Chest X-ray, PA view. Patient: 41 years old, sex M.
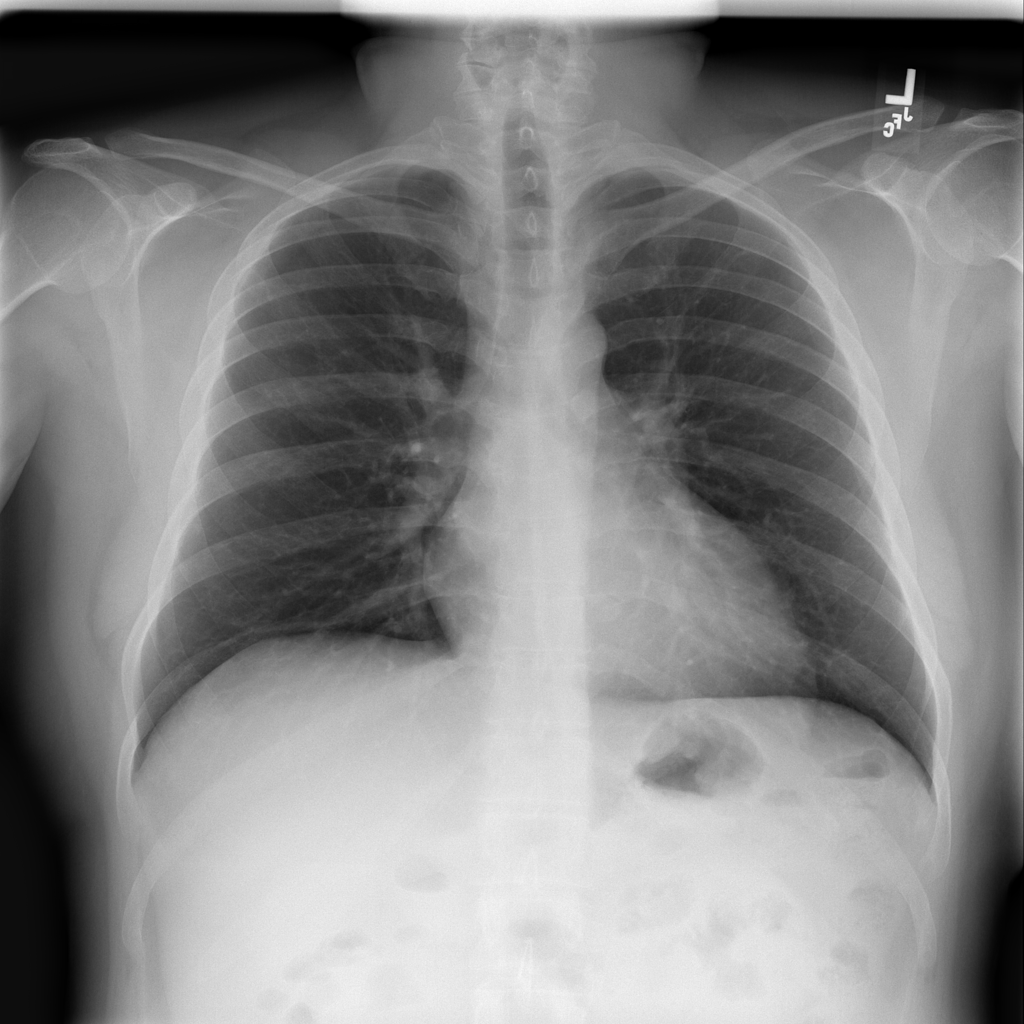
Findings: No Finding